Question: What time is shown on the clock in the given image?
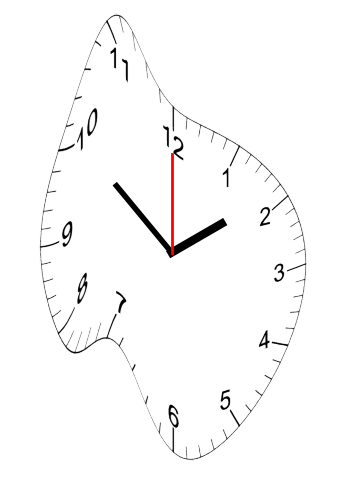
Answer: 01:51:00